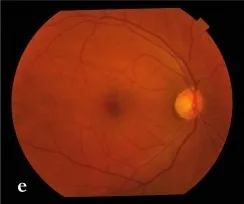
E,f) Fundus photo and fluorescein angiogram show the choroidal folds.
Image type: ophthalmic_imaging (fundus_photograph)